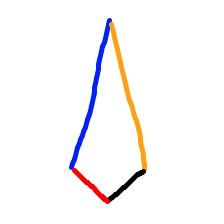
Shape: kite